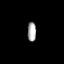
Tissue: prostate
Cell type: T cells
Senescence score: 0.7349
Nuclear area (px): 160
Mean DAPI intensity: 172.969